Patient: sex F, age 35
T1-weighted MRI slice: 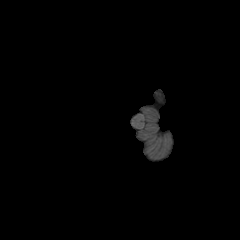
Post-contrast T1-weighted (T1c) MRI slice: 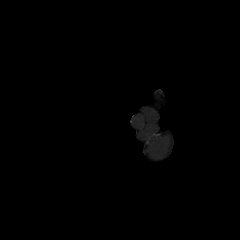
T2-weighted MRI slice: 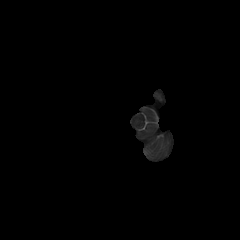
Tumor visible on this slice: no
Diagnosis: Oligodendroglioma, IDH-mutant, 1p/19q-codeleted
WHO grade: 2